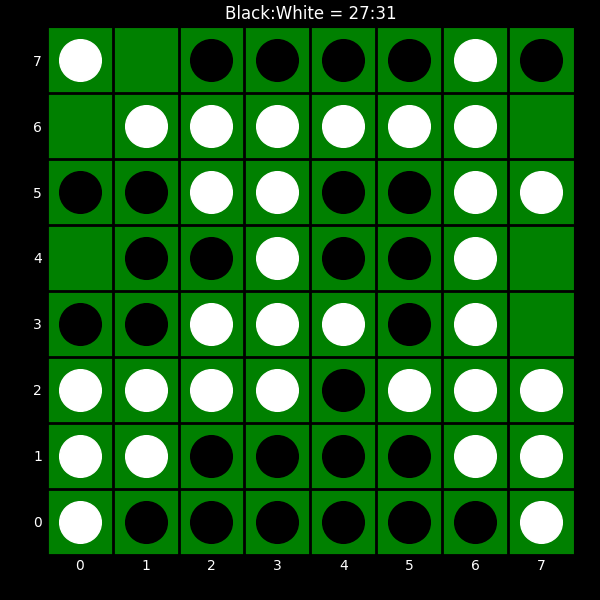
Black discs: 27
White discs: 31